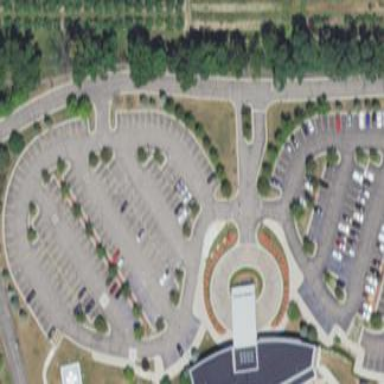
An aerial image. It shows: Parking aisle designated as service road.